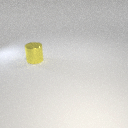
large yellow metal cylinder